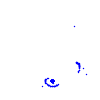
Particle: kaon